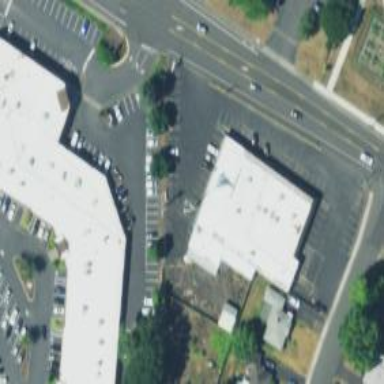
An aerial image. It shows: Building.